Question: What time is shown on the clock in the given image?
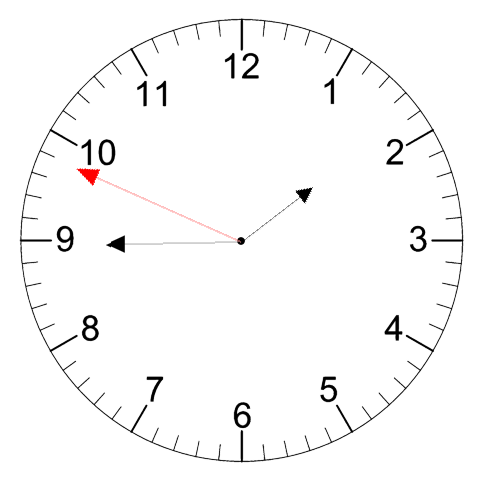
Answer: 01:44:49